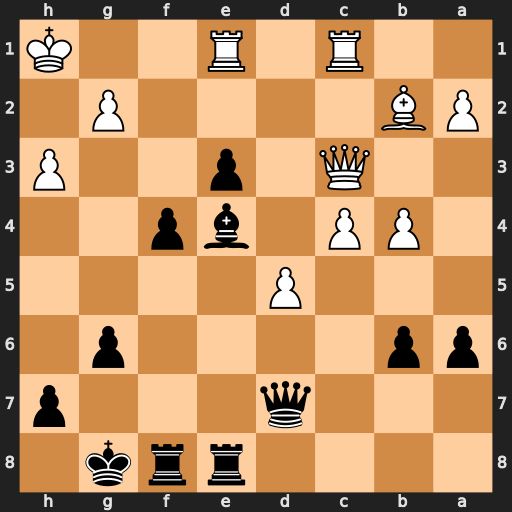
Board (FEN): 4rrk1/3q3p/pp4p1/3P4/1PP1bp2/2Q1p2P/PB4P1/2R1R2K
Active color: b
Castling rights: -
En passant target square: -
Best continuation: Qxh3+ Kg1 Qxg2#